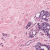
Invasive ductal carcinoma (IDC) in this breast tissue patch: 0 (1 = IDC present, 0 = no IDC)